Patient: sex F, age 55
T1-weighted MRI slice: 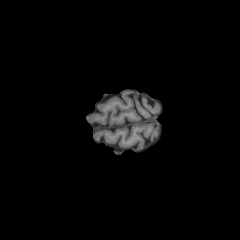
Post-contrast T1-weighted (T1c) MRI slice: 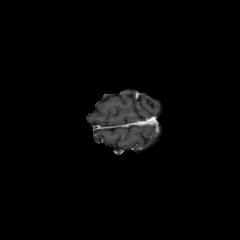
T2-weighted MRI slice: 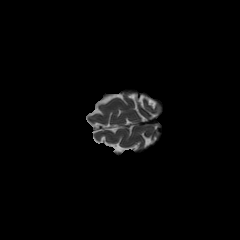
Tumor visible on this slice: no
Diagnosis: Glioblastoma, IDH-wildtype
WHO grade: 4